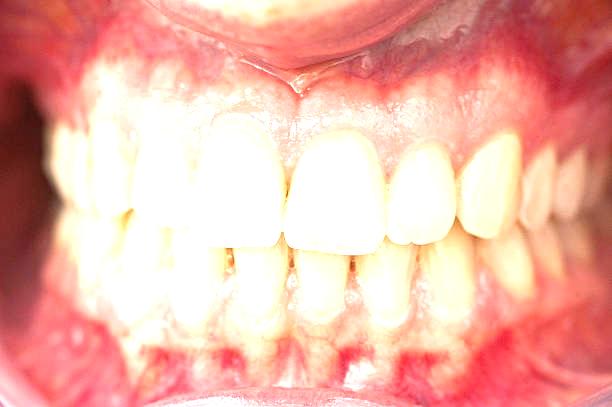
Condition: Gingivitis